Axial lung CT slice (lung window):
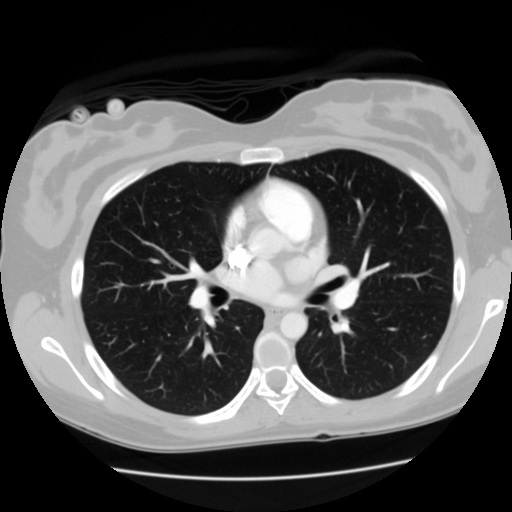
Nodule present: no